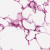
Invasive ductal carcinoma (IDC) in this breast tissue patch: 0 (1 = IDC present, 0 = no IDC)